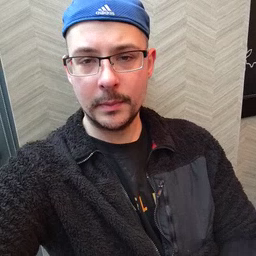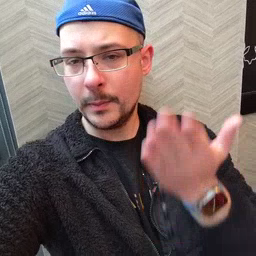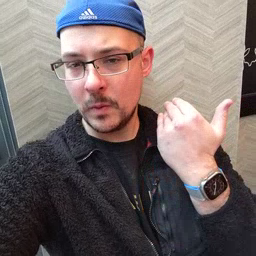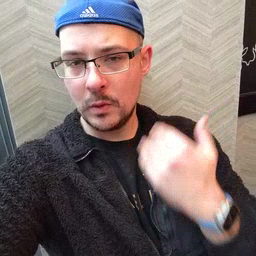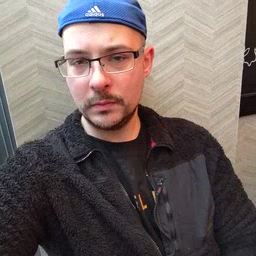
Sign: before